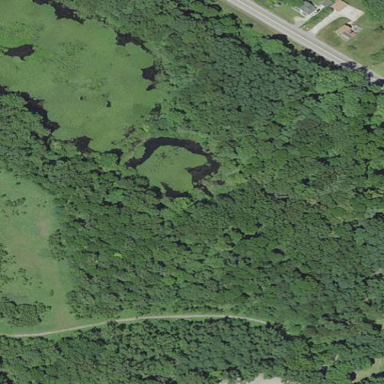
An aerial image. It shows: Nature reserve designated as leisure land.